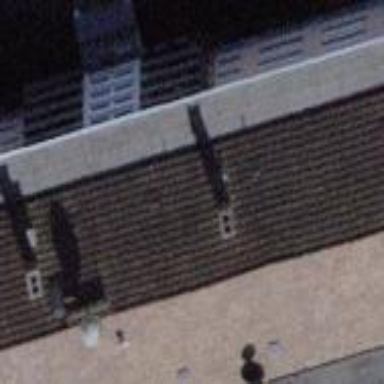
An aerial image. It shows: Building.